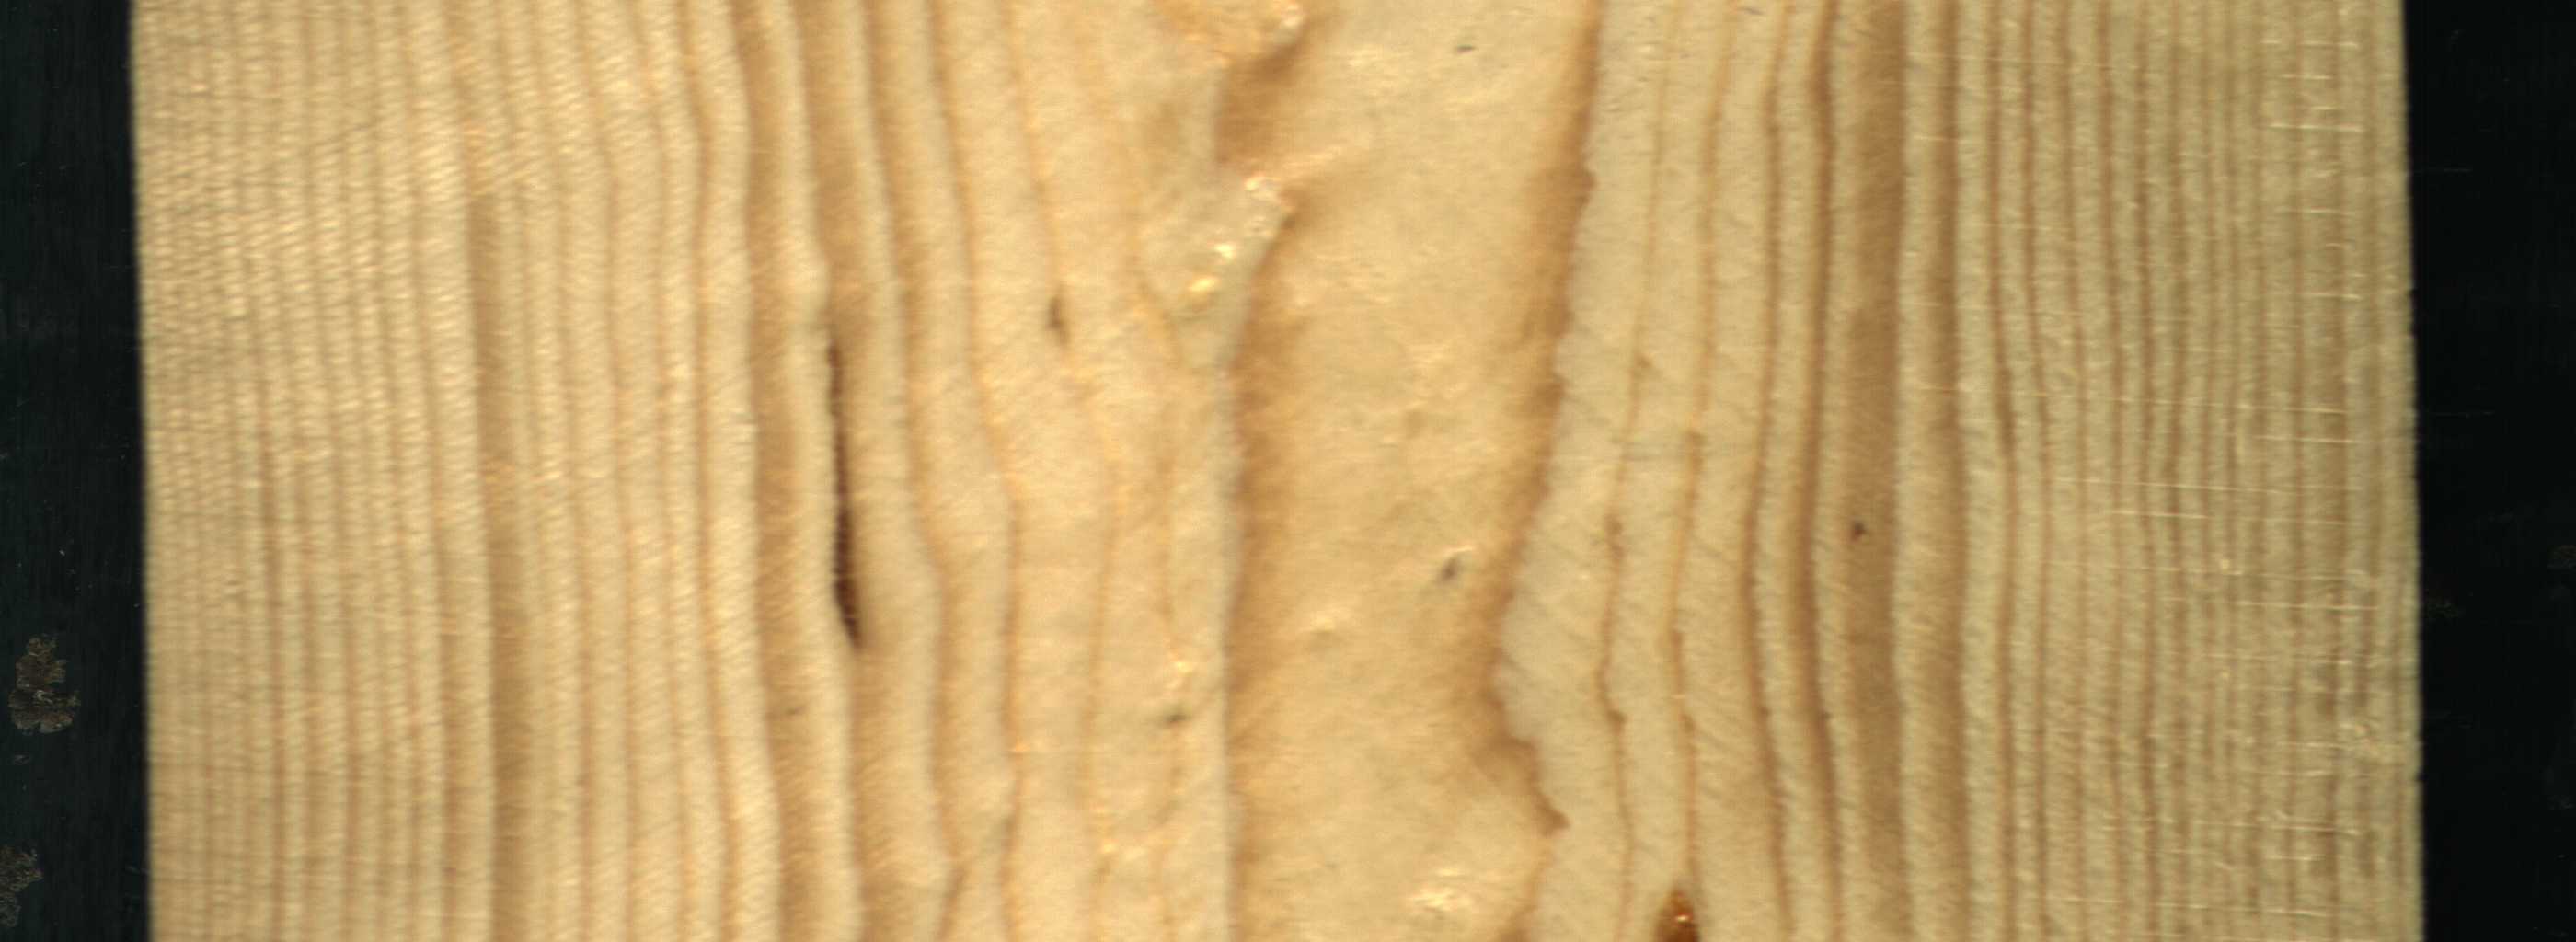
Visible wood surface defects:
resin
resin